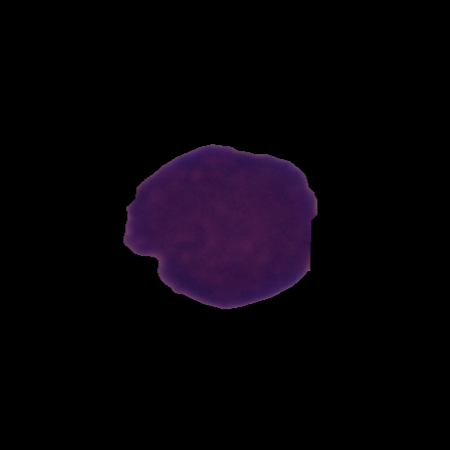
Label: cancer